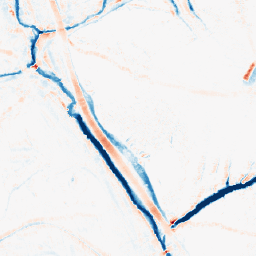
Category: morphological
Decomposition family: morphological_ellipse
Decomposition parameters: operation: average
width: 10
height: 10
Upsampling method: area
Upsampling parameters: scale: 2
Upsampling scale: 2